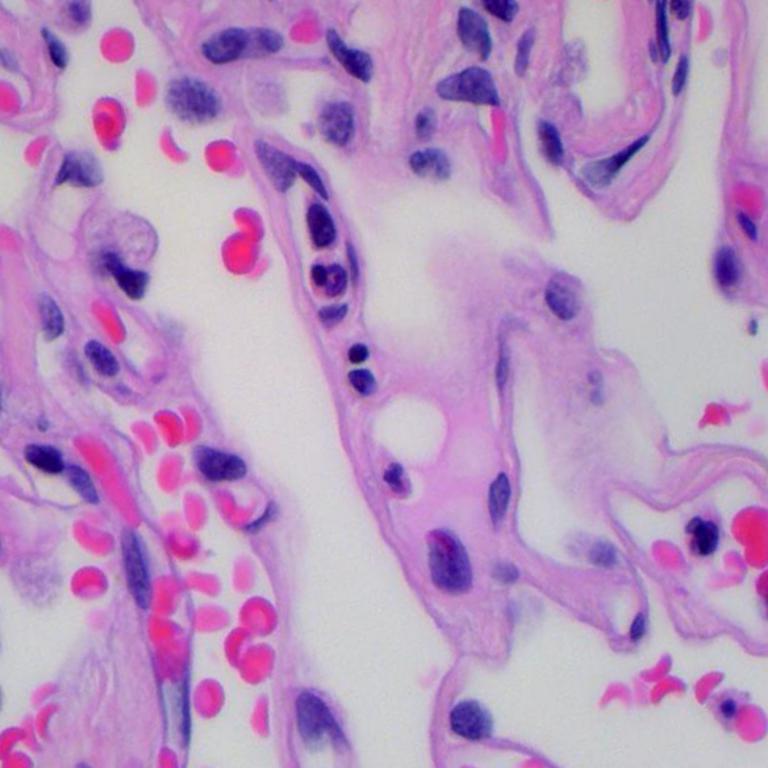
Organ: lung
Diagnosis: benign